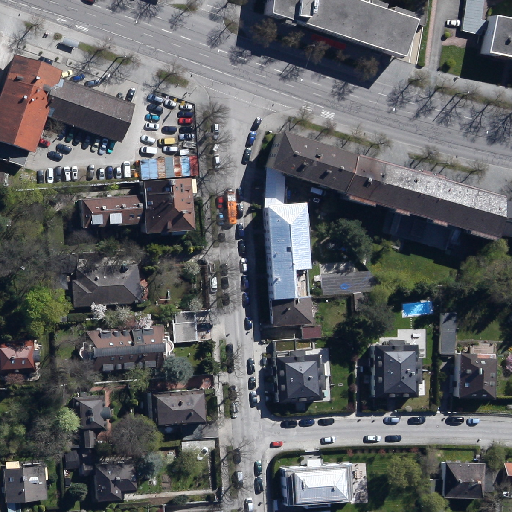
Referring expression: van